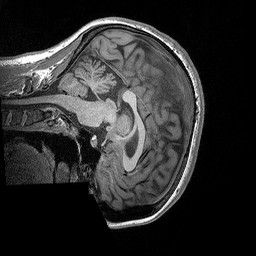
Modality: T1w
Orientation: sagittal
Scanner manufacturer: siemens
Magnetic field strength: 3 T
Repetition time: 2.3 s
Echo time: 0.00298 s